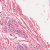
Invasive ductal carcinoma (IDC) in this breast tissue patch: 0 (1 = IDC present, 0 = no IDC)